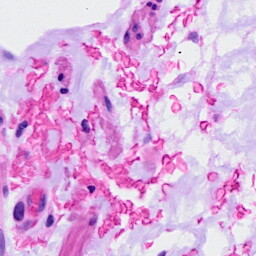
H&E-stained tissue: Ovarian